Interaction volume radius: 10 \u00c5
Interaction volume height: 10 \u00c5
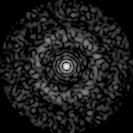
Disorder parameter: 0.8065